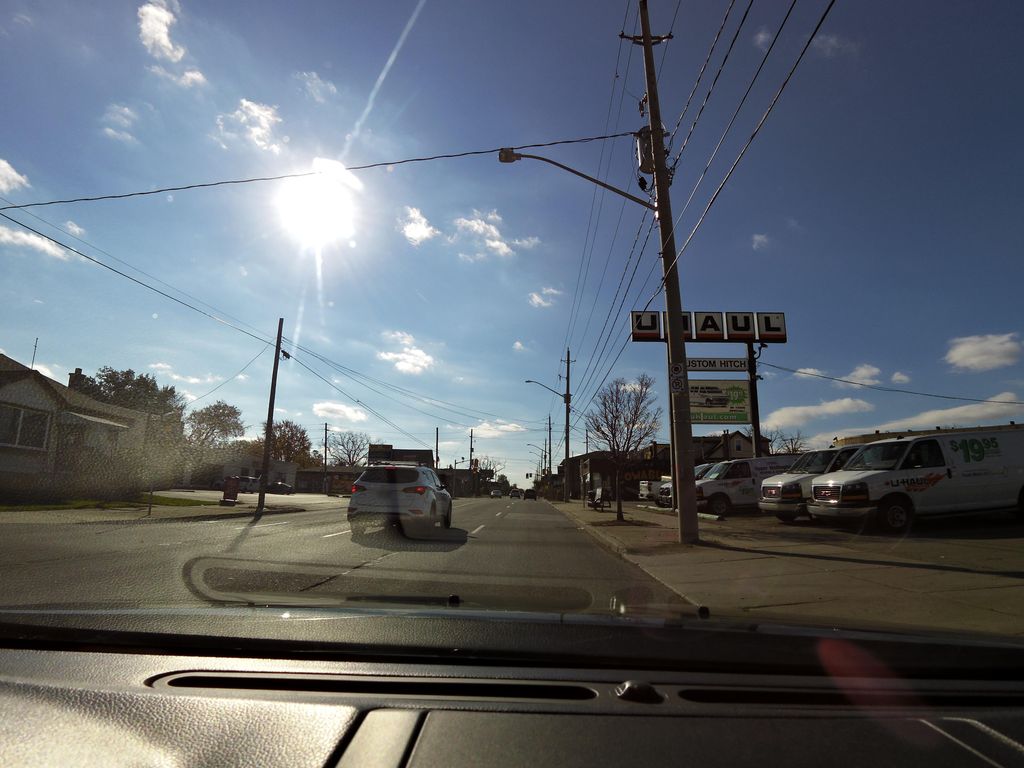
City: hamilton